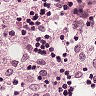
Metastatic tissue present: no